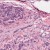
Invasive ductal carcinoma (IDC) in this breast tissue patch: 1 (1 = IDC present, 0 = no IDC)